Interaction volume radius: 5 \u00c5
Interaction volume height: 20 \u00c5
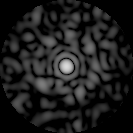
Disorder parameter: 0.8399